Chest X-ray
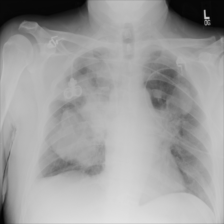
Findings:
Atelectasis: negative
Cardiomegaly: negative
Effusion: negative
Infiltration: negative
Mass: positive
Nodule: negative
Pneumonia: negative
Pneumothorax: negative
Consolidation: negative
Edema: negative
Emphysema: negative
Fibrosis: negative
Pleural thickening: negative
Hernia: negative